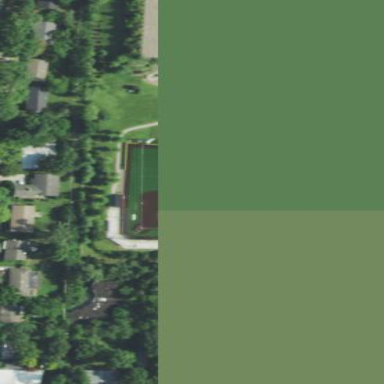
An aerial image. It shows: Softball pitch for leisure sports.